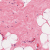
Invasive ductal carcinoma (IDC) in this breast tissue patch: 0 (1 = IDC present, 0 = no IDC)